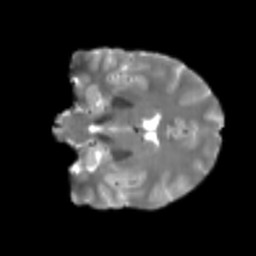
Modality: T2w
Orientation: coronal
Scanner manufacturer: siemens
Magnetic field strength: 3 T
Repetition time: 4 s
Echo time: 0.0594 s